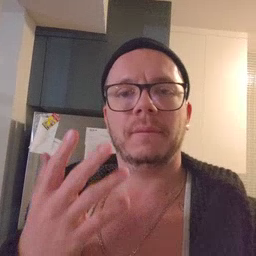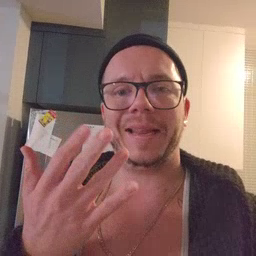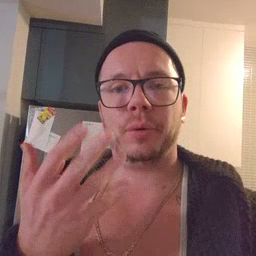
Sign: finger